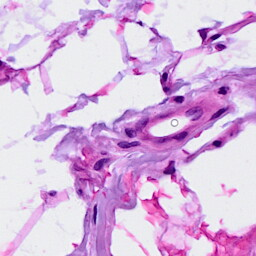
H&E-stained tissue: Breast